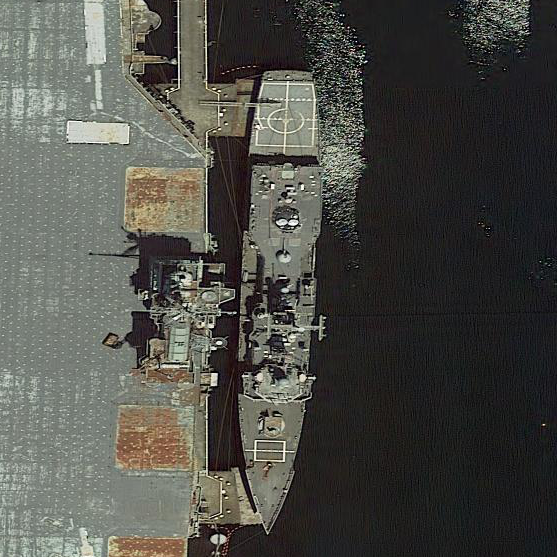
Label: Ticonderoga-class_cruiser